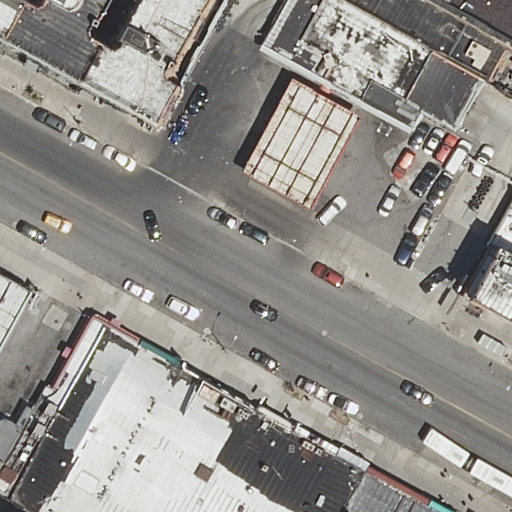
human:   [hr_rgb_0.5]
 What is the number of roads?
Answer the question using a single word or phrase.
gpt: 1

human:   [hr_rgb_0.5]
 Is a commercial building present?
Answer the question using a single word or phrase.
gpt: no

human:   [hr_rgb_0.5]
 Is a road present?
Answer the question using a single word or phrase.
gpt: yes

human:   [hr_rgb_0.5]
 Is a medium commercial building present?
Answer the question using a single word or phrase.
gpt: no

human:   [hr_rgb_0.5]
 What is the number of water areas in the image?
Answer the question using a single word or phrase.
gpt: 0

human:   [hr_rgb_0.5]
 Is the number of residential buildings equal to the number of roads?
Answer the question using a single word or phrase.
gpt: no

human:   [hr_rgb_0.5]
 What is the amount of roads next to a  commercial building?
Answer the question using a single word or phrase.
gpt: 0

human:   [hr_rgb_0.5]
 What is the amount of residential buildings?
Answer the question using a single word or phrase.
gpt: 10

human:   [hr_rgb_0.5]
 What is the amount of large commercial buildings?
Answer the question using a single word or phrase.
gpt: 0

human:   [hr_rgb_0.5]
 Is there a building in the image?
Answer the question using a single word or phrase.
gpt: yes

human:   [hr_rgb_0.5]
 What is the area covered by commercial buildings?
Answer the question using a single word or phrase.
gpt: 0m2

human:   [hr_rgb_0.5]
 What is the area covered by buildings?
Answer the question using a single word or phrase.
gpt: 3866m2

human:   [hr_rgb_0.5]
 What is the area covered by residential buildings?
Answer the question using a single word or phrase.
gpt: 3866m2

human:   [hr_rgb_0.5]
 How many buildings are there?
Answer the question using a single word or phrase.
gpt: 10

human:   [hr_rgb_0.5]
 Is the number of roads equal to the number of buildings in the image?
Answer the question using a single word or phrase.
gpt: no

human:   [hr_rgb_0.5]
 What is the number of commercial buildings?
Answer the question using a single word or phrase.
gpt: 0

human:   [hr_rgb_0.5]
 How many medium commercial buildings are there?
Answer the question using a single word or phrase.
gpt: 0

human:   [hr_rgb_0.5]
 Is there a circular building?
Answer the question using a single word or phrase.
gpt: no

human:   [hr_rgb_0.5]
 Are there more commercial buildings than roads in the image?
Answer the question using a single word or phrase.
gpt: no

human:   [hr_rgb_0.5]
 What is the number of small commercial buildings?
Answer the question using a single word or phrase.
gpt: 0

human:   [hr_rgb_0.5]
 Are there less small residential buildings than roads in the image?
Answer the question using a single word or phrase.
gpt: no

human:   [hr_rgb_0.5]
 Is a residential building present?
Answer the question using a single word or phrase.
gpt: yes

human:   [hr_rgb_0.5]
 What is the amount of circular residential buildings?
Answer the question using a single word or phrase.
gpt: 0

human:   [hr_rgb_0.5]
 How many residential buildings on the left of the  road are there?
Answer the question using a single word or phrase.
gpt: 4

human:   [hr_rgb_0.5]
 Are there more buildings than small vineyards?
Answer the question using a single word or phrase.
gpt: yes

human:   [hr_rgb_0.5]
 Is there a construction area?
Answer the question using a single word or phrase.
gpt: no

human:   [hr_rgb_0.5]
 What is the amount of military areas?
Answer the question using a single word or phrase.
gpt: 0

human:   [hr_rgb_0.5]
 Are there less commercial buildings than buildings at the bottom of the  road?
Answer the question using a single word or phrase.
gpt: yes

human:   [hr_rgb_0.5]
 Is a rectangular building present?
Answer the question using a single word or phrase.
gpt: yes

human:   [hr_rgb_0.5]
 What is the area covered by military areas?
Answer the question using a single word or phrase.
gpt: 0m2

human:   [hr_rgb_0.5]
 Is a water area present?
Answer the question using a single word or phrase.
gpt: no

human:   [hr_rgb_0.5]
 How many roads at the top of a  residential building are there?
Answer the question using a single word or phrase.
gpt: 1

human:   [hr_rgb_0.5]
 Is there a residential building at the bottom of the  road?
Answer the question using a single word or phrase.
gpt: yes

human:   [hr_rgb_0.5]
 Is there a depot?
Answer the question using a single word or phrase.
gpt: no

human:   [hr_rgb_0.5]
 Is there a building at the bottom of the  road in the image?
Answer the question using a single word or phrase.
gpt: yes

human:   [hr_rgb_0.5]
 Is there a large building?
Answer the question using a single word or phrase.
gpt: yes

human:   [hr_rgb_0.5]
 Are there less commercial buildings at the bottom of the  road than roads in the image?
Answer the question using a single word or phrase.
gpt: yes

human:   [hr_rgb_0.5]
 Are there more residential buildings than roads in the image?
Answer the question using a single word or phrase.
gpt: yes

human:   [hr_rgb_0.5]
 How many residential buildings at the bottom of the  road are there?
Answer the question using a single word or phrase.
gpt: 3

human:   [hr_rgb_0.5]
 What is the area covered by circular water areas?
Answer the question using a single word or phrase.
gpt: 0m2

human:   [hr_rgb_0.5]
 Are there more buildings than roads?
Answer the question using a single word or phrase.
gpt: yes

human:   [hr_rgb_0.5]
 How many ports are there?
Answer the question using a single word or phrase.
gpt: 0

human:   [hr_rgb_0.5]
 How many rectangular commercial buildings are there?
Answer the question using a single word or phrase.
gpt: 0

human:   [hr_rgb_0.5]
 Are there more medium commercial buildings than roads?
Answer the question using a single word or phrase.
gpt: no

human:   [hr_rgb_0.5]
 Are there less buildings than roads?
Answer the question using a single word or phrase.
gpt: no

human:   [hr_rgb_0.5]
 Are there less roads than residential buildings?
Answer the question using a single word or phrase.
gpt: yes

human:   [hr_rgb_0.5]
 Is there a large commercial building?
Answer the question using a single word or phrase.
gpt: no

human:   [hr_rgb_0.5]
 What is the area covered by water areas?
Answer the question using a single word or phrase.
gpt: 0m2

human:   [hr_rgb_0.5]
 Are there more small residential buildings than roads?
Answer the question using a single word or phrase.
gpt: yes

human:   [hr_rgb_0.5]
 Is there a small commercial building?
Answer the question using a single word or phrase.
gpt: no

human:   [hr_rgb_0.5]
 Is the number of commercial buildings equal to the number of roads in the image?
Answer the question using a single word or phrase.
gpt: no

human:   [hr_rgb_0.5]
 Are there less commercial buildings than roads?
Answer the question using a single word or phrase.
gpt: yes

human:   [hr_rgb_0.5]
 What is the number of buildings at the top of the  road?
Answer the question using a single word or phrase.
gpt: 6

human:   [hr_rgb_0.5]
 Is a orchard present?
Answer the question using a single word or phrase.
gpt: no

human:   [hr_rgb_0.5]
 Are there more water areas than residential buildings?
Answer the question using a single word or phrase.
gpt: no

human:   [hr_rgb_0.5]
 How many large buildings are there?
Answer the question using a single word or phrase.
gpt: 3

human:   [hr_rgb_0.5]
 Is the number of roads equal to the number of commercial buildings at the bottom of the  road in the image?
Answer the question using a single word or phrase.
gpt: no

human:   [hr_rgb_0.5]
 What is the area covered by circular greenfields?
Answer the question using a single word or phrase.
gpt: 0m2

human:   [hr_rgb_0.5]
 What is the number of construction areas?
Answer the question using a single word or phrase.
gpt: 0

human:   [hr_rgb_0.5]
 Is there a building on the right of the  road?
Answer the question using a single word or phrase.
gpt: yes

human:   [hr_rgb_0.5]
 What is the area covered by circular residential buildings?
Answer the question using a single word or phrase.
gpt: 0m2

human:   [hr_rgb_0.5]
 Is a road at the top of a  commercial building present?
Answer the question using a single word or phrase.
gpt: no

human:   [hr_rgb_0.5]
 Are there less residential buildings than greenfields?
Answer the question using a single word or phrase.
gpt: no

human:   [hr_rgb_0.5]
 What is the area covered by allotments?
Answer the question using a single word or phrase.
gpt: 0m2